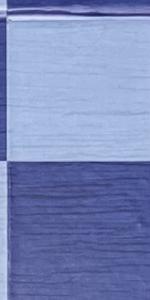
Label: Empty